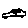
Label: car